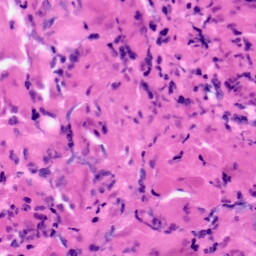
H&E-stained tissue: Pancreatic